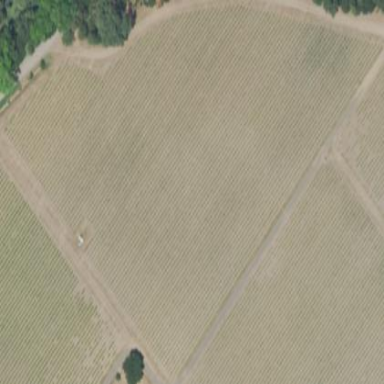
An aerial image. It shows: Vineyard with grape crops.